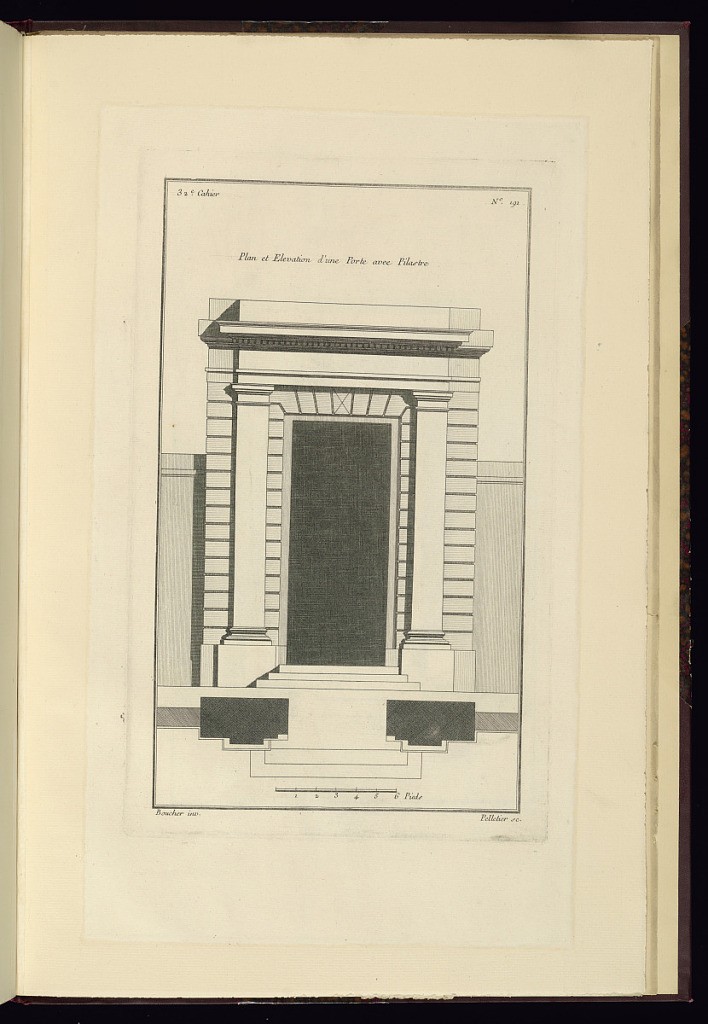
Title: Plan et Elevation d'une Porte avec Pilastre
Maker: Juste-François Boucher, French, 1736 – 1782
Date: ca. 1775
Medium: Engraving on off white laid paper
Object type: Print
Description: Elevation, plan below, of a door with pilasters. The doorframe is carved in large stone and the pilasters have minimal ornamentation. The plate is signed.